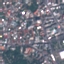
Land use / land cover class: Residential